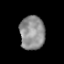
Tissue: prostate
Cell type: T cells
Senescence score: 0.3357
Nuclear area (px): 833
Mean DAPI intensity: 141.493